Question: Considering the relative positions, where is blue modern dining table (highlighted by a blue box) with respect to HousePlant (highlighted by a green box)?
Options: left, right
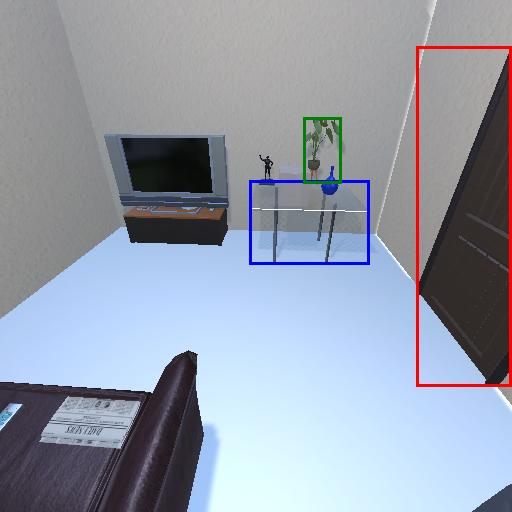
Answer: left